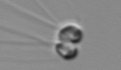
Label: Chaetoceros